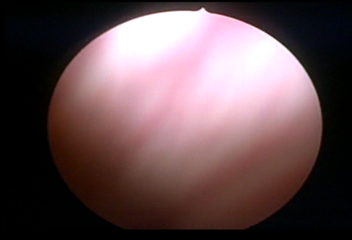
Modality: WLC
Class: Normal mucosa
Bladder cancer association: No